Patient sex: F
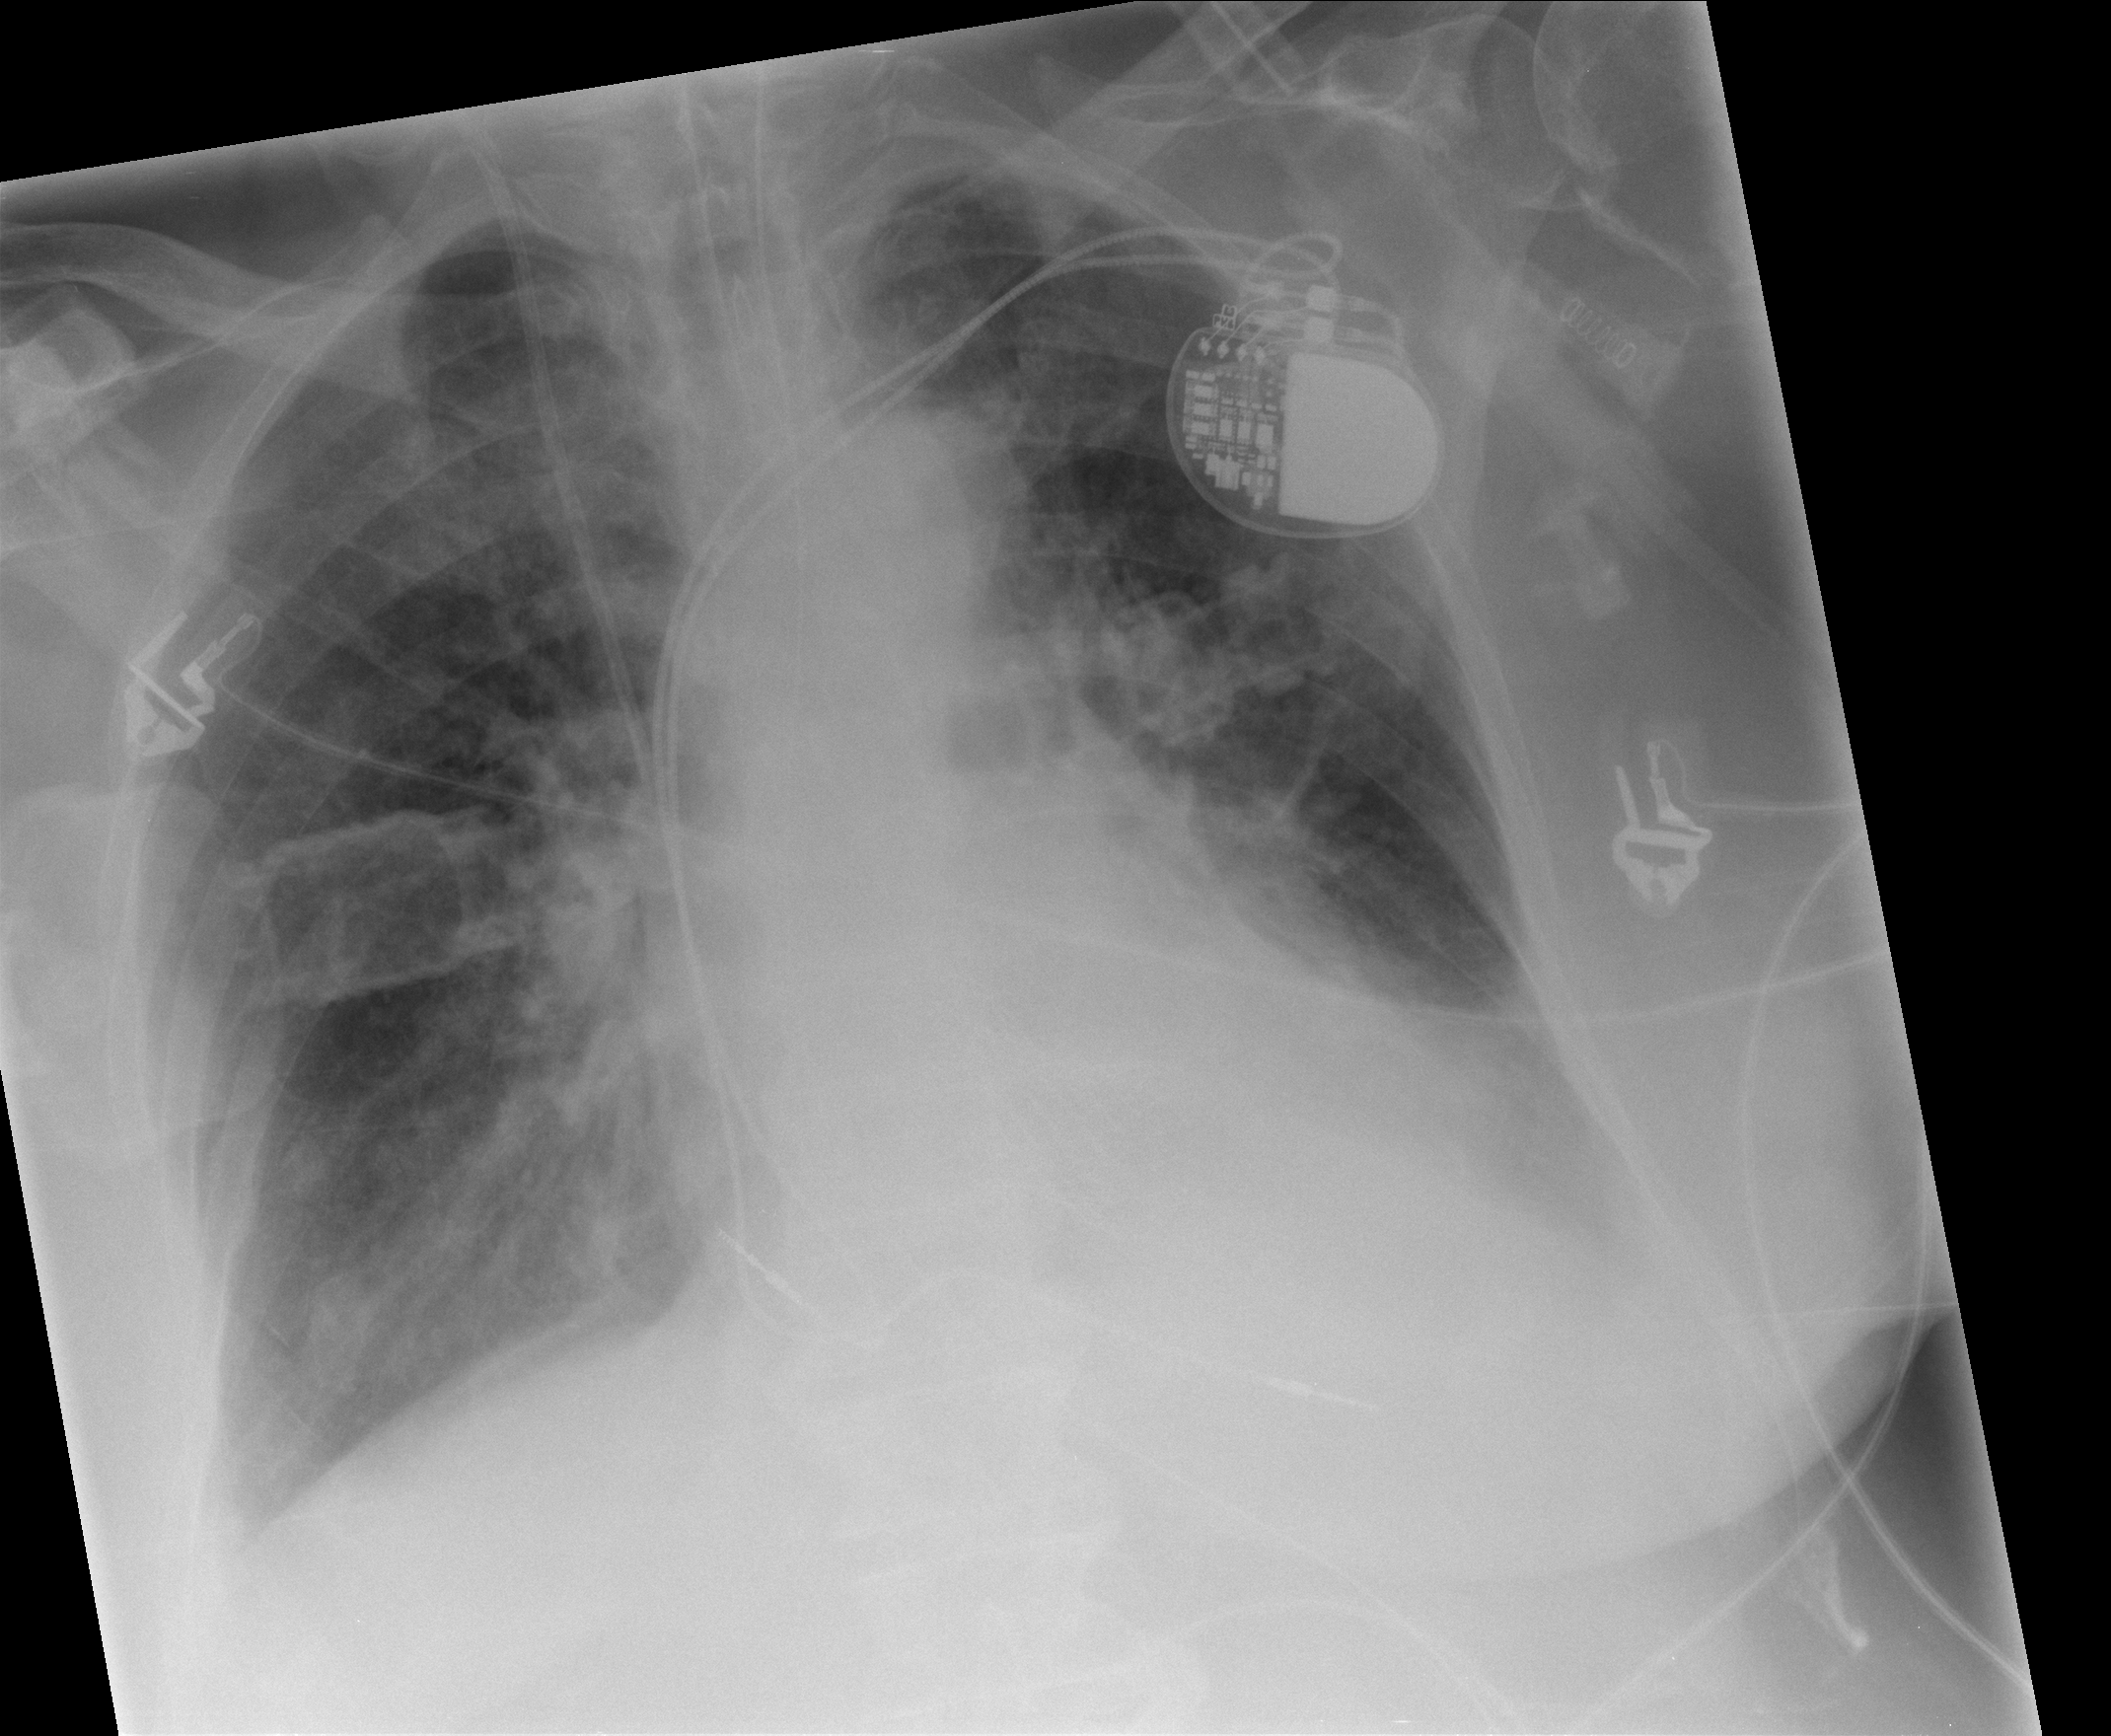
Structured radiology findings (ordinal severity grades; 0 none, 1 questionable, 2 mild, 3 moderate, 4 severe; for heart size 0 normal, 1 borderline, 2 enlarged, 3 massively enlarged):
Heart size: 1
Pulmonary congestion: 2
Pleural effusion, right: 1
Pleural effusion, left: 2
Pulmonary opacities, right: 2
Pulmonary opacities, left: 2
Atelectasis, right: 2
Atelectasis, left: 2